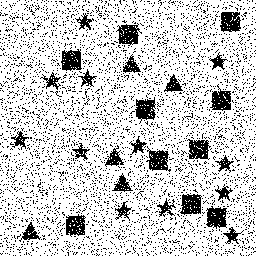
Squares: 10
Triangles: 5
Stars: 12
Total shapes: 27